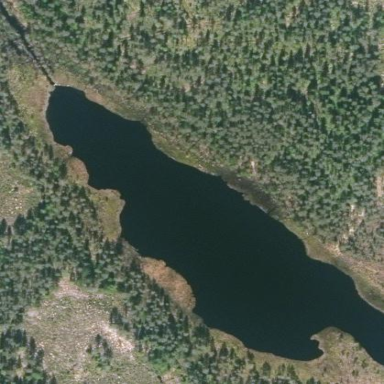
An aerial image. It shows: Beautiful lake surrounded by nature.